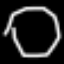
Label: octagon